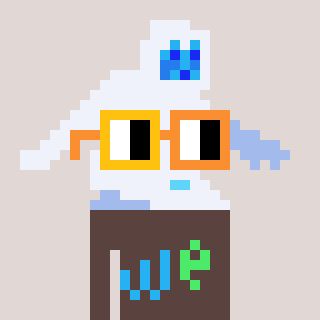
a pixel art character with square yellow and orange glasses, a yeti-shaped head and a darkbrown-colored body on a warm background